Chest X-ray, PA view. Patient: 43 years old, sex F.
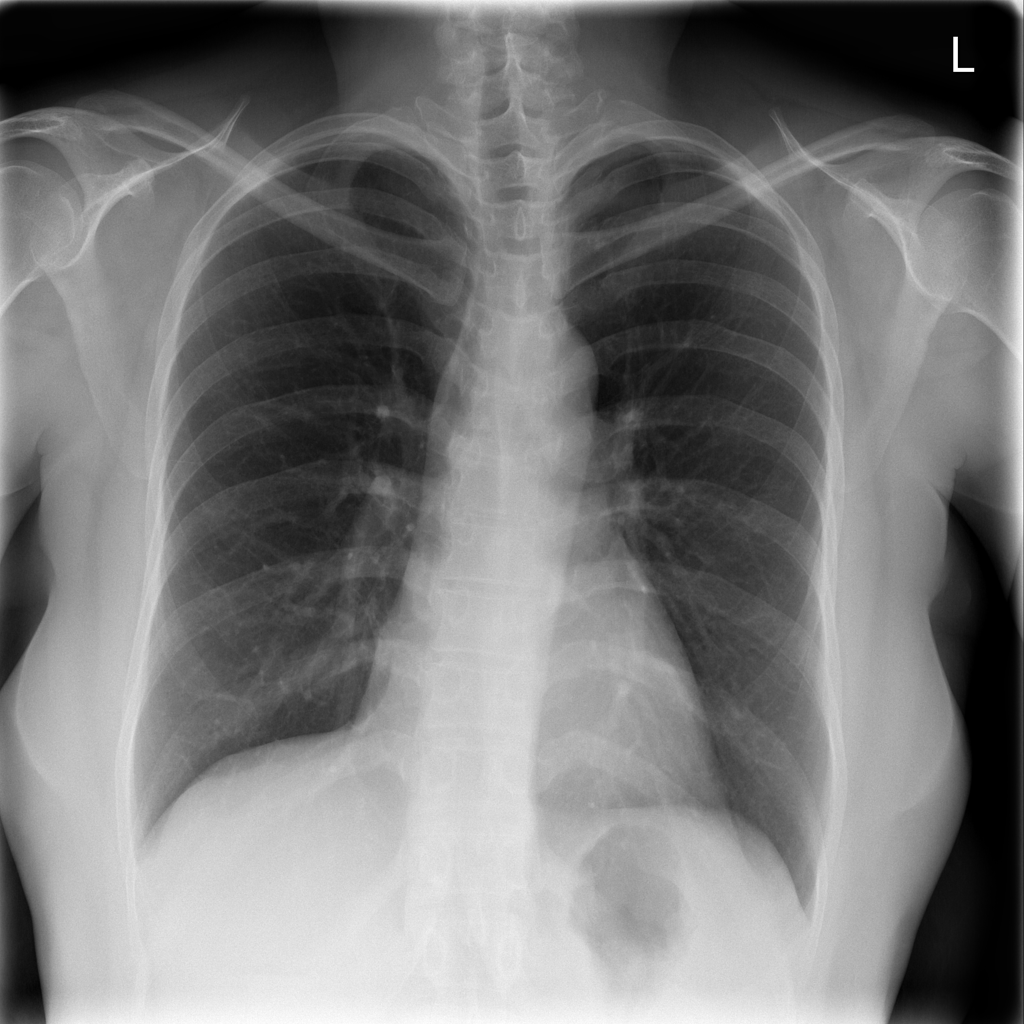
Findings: Infiltration